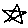
Label: star